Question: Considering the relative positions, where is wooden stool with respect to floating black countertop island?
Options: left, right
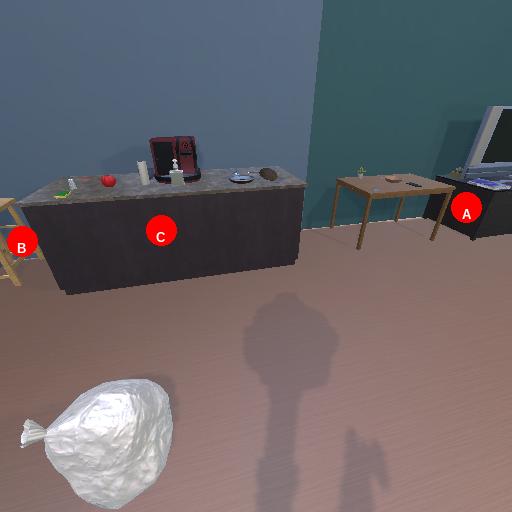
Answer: left